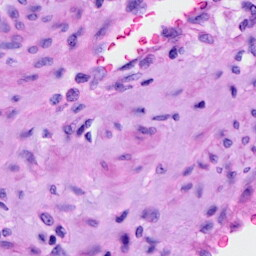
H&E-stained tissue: Cervix